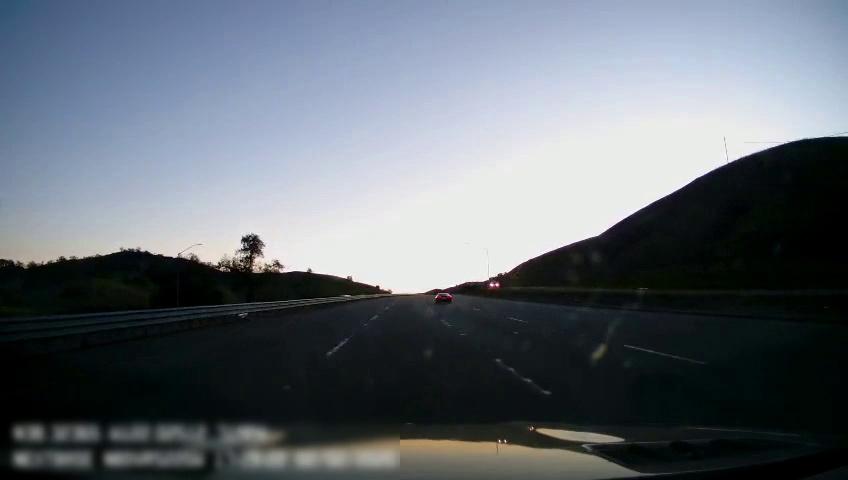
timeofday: Day
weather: Sunny
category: Drivable Space
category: Vehicles | Car
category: Vehicles | Truck
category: Lanes | Current Lane
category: Lanes | Current Lane
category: Lanes | Alternate Lane
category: Lanes | Alternate Lane